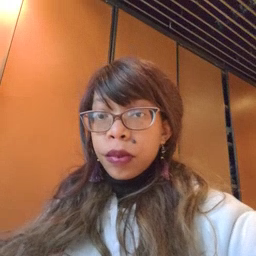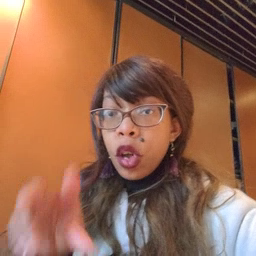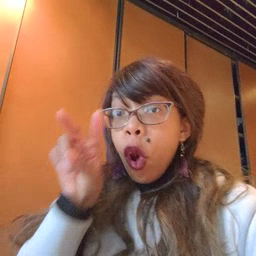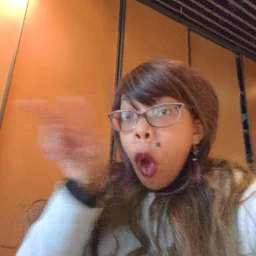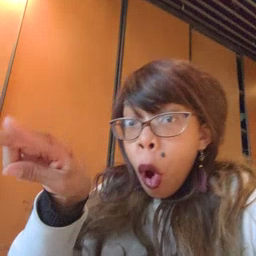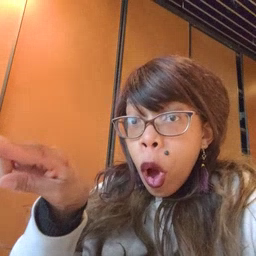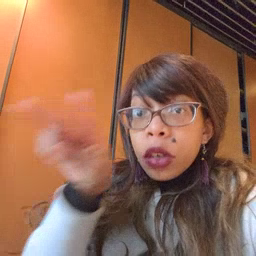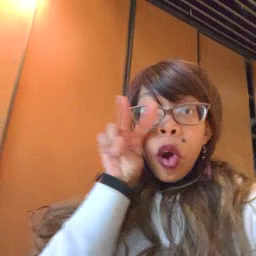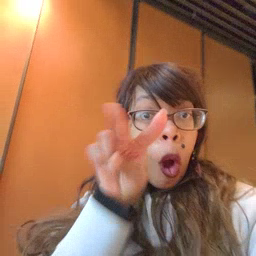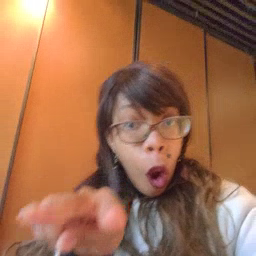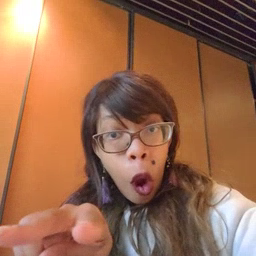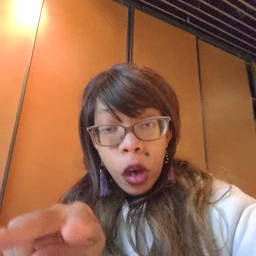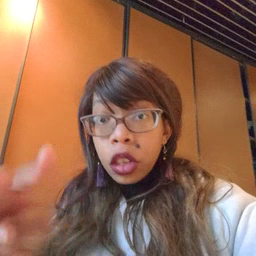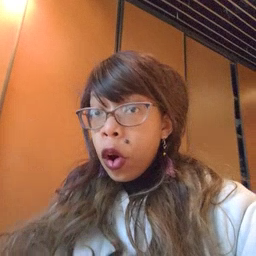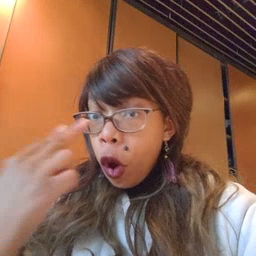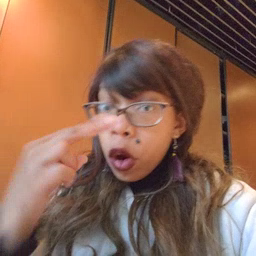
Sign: look